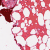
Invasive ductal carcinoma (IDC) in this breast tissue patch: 0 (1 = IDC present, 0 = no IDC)